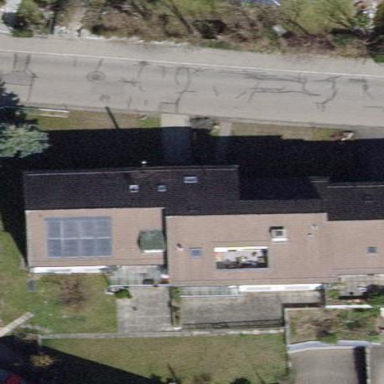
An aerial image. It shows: Building with tile roof.